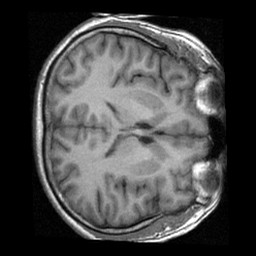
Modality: T1w
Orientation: axial
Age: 47